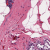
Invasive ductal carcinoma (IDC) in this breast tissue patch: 0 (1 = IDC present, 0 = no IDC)